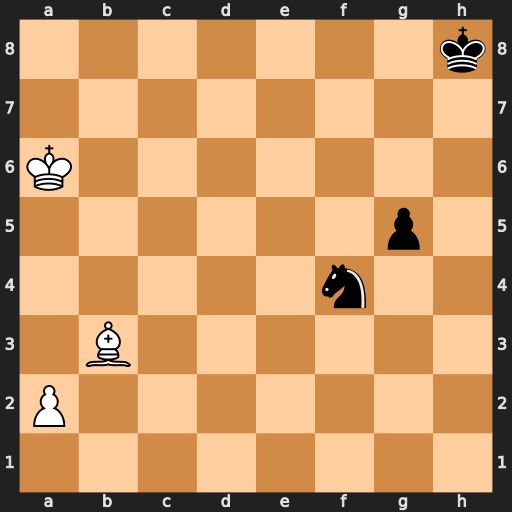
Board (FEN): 7k/8/K7/6p1/5n2/1B6/P7/8
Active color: w
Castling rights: -
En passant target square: -
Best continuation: Bd1 Nd5 a4 Nc3 a5